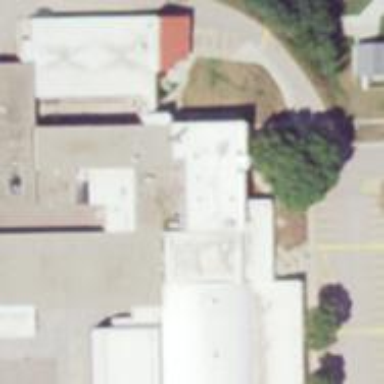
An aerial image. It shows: School building.